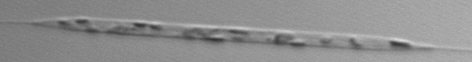
Label: Rhizosolenia